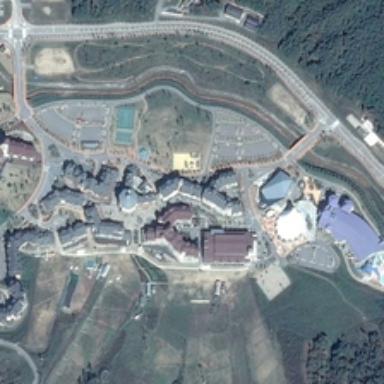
There is a resort lying along the river  where the houses has blue roofs and red roofs .